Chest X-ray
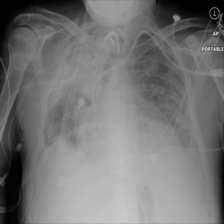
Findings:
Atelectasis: negative
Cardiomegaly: negative
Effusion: negative
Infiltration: negative
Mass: negative
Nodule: negative
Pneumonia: negative
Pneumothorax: negative
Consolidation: negative
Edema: negative
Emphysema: negative
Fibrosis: negative
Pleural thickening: negative
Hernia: negative